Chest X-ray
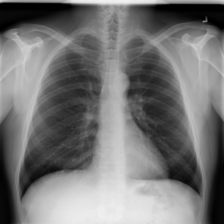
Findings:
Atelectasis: negative
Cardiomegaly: negative
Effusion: negative
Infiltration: positive
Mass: negative
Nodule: negative
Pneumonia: negative
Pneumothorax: negative
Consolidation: negative
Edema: negative
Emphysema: negative
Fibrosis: negative
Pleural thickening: negative
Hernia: negative